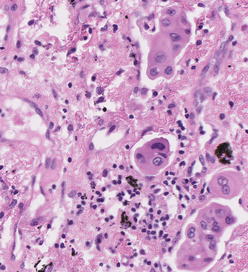
Tumor epithelial tissue: yes
Tumor-associated stroma tissue: yes
Normal tissue: no